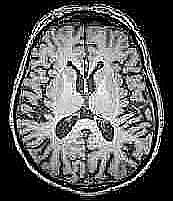
Label: notumor